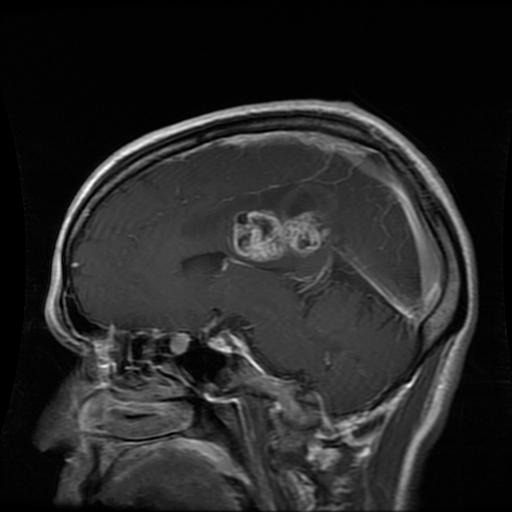
Label: glioma